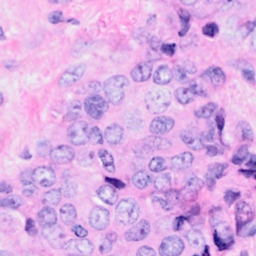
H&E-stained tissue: Breast